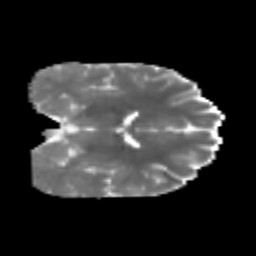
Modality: MD
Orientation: coronal
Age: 28
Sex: male
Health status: healthy